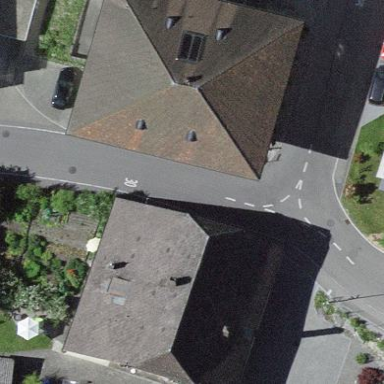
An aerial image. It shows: Residential building.